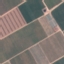
Label: PermanentCrop